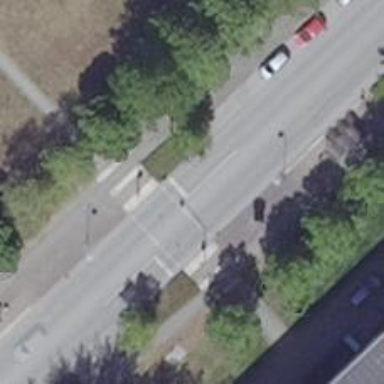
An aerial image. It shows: Crossing with traffic signals.